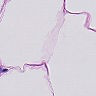
Metastatic tissue present: no